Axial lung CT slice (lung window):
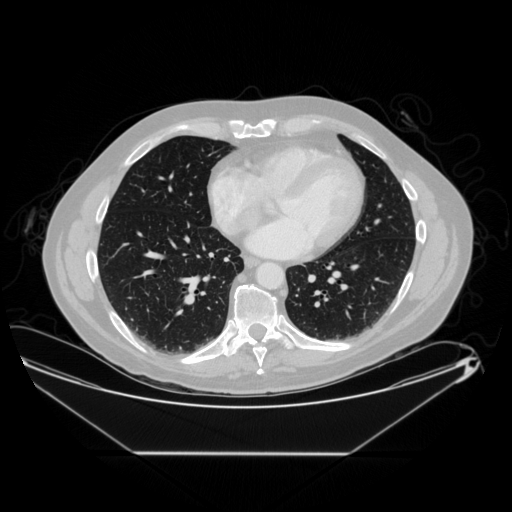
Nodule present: no